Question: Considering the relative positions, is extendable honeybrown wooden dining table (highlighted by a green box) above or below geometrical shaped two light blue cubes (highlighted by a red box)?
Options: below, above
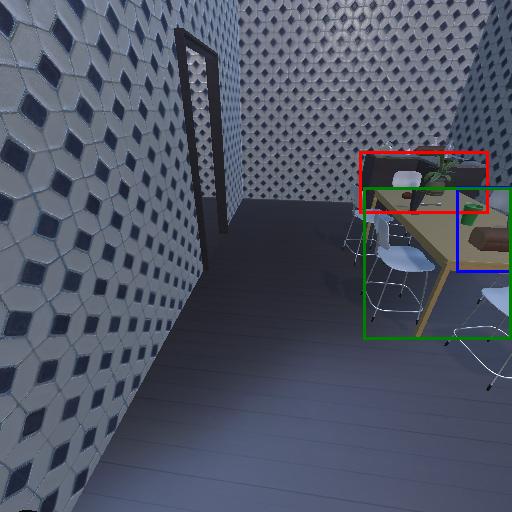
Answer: below